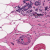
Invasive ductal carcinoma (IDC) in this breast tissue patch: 0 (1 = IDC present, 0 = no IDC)